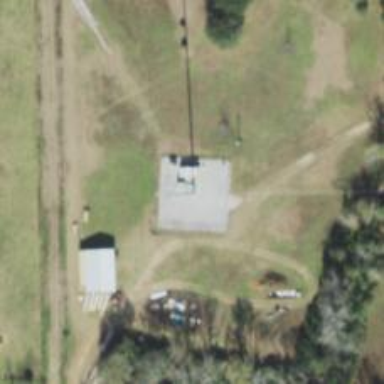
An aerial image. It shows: Man-made mast used for communication purposes.